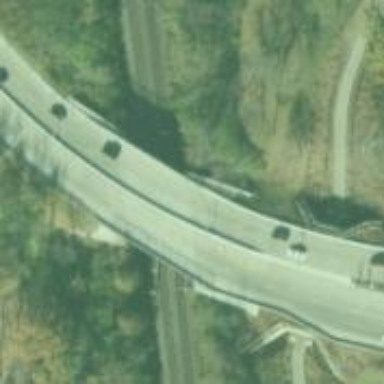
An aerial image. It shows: Bridge for trunk highway with expressway access.